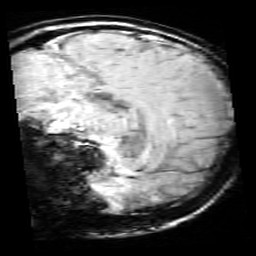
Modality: SWI
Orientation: sagittal
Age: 10
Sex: female
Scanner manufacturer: siemens
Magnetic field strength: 3 T
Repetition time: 0.027 s
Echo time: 0.02 s